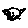
Label: cat